Interaction volume radius: 5 \u00c5
Interaction volume height: 45 \u00c5
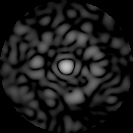
Disorder parameter: 0.8496